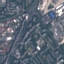
Label: Residential